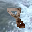
Label: 8